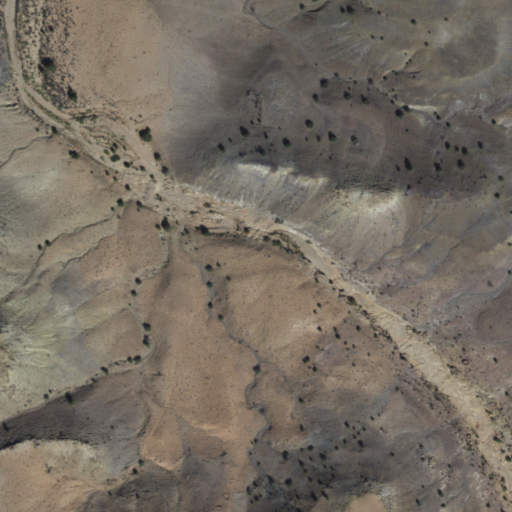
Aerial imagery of valley in Arizona named Jimson Weed Canyon containing shrub and grassland